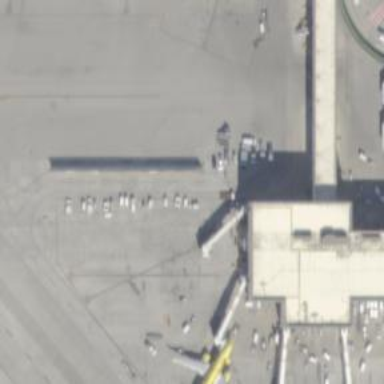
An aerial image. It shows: Airport gate.